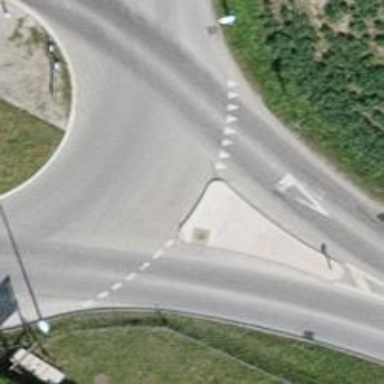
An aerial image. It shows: Road with "give way" sign.